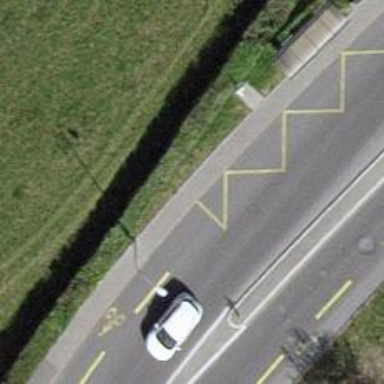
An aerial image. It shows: Sidewalk with asphalt surface leading to platform for public transport. The platform has shelter.